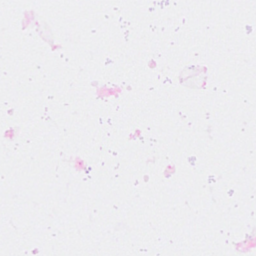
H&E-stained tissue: Breast